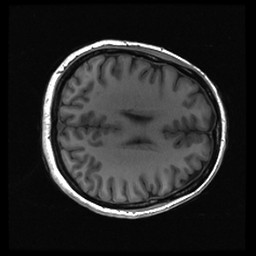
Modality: inplaneT1
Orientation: axial